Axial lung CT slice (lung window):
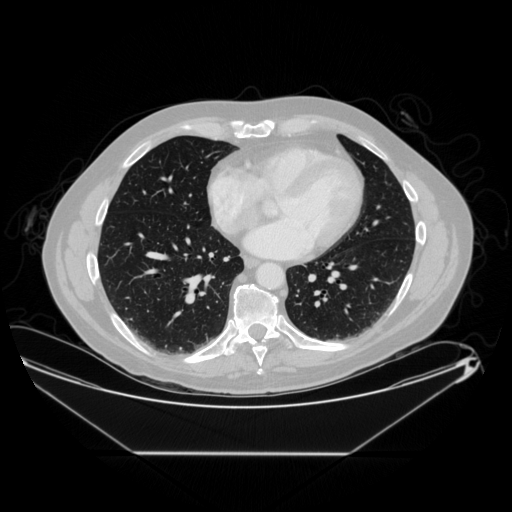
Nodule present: no